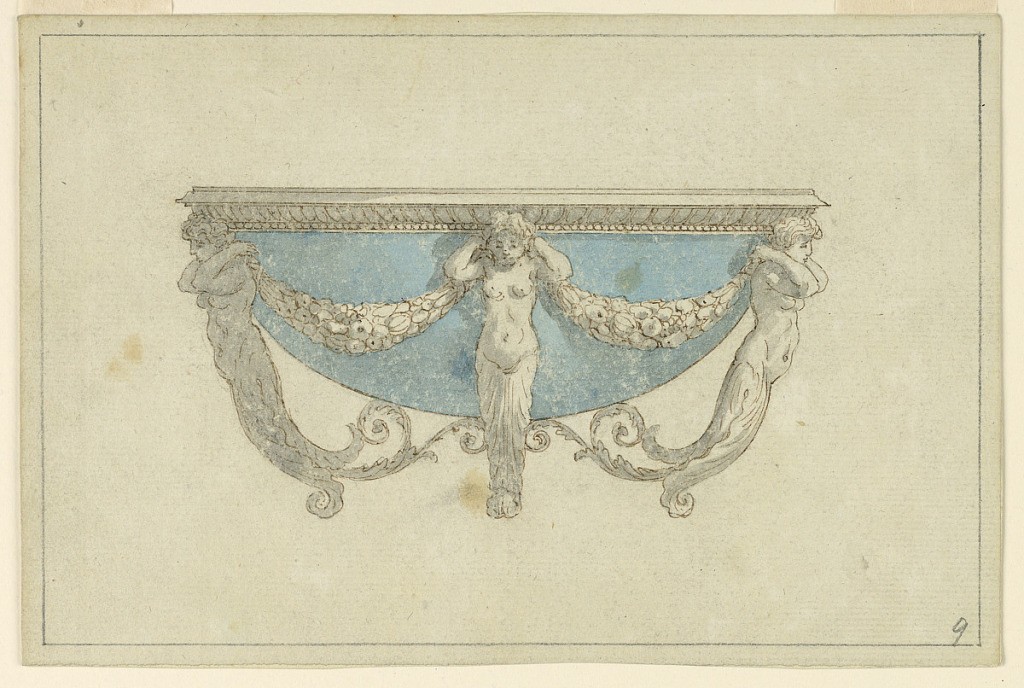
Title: Design for a Bowl
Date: ca. 1820
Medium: Pen and sepia ink, brush and blue, gray watercolor, graphite on light green-gray paper
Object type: Drawing
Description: Horizontal rectangle. Design for a bowl, supported by scrolls springing from four female half-figures (three are visible) which carry festoons in their raised and backwards-turned hands. The blue bowl has a metal rim in architectural form.